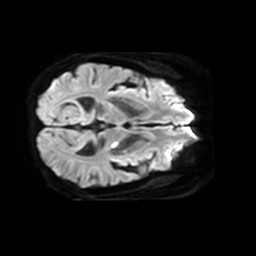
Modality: TRACE
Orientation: axial
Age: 47
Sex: female
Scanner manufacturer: philips
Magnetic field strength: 3 T
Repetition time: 3.078 s
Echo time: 0.076 s